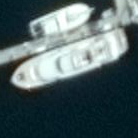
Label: Civil_yacht